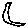
Label: moon